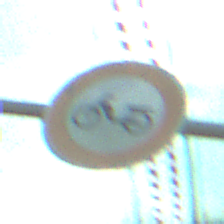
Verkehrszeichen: VerbotMofas
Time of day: MorningAfternoon
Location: Roofed (Special)
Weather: PartlyCloudy
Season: NotSpecified
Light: Natural